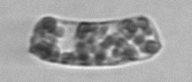
Label: Guinardia_striata